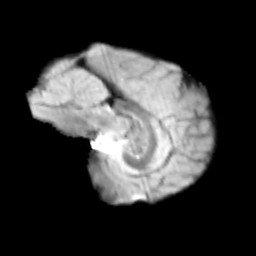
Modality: T2w
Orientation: sagittal
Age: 13
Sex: male
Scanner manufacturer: siemens
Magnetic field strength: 3 T
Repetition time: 3.8 s
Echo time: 0.07 s